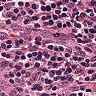
Metastatic tissue present: no